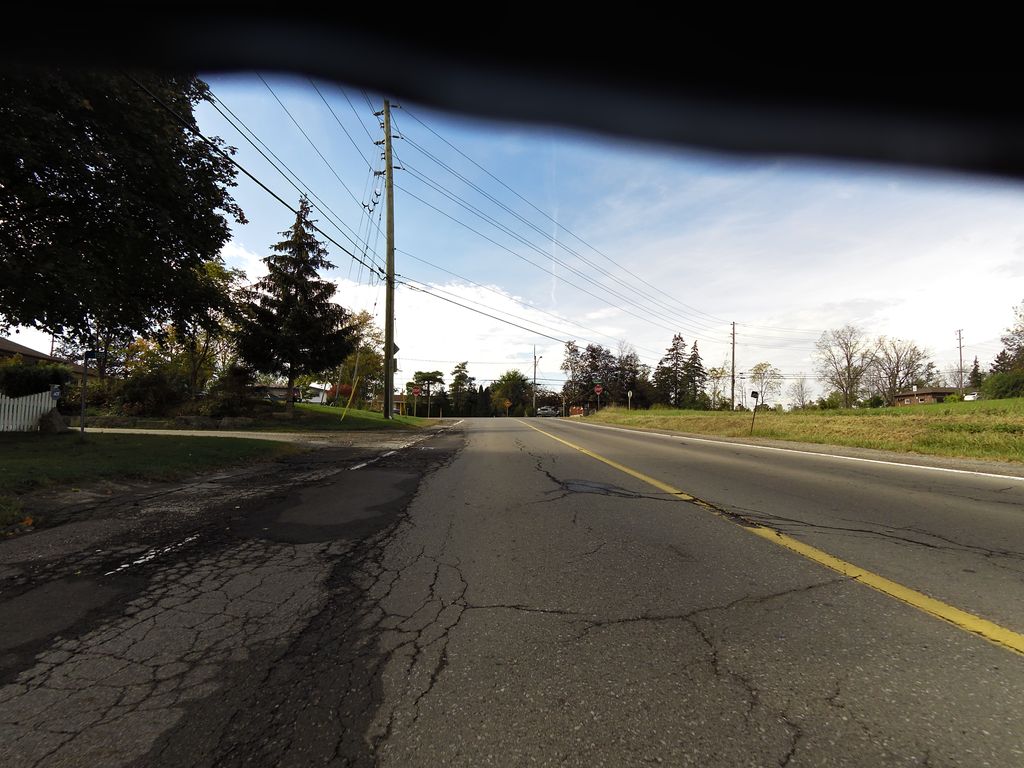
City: hamilton